Interaction volume radius: 5 \u00c5
Interaction volume height: 15 \u00c5
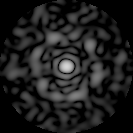
Disorder parameter: 0.8554